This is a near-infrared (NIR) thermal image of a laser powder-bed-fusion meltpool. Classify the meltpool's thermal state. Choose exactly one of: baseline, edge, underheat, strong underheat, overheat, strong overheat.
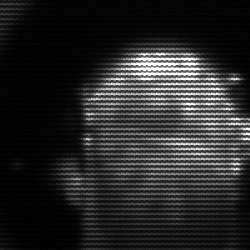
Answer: baseline